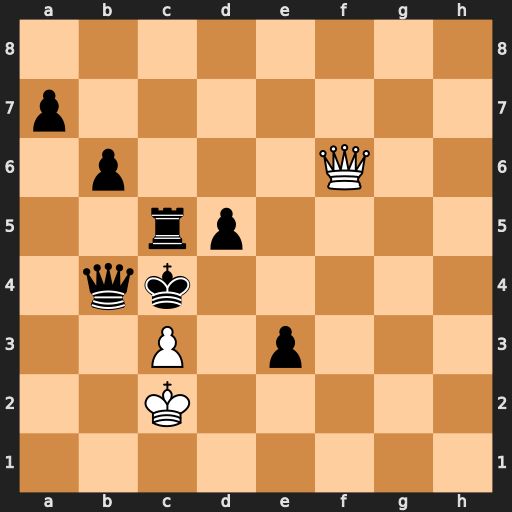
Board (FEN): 8/p7/1p3Q2/2rp4/1qk5/2P1p3/2K5/8
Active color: w
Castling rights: -
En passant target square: -
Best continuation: Qf1+ e2 Qxe2#